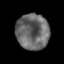
Tissue: prostate
Cell type: T cells
Senescence score: 0.2541
Nuclear area (px): 1151
Mean DAPI intensity: 104.565